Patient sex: M
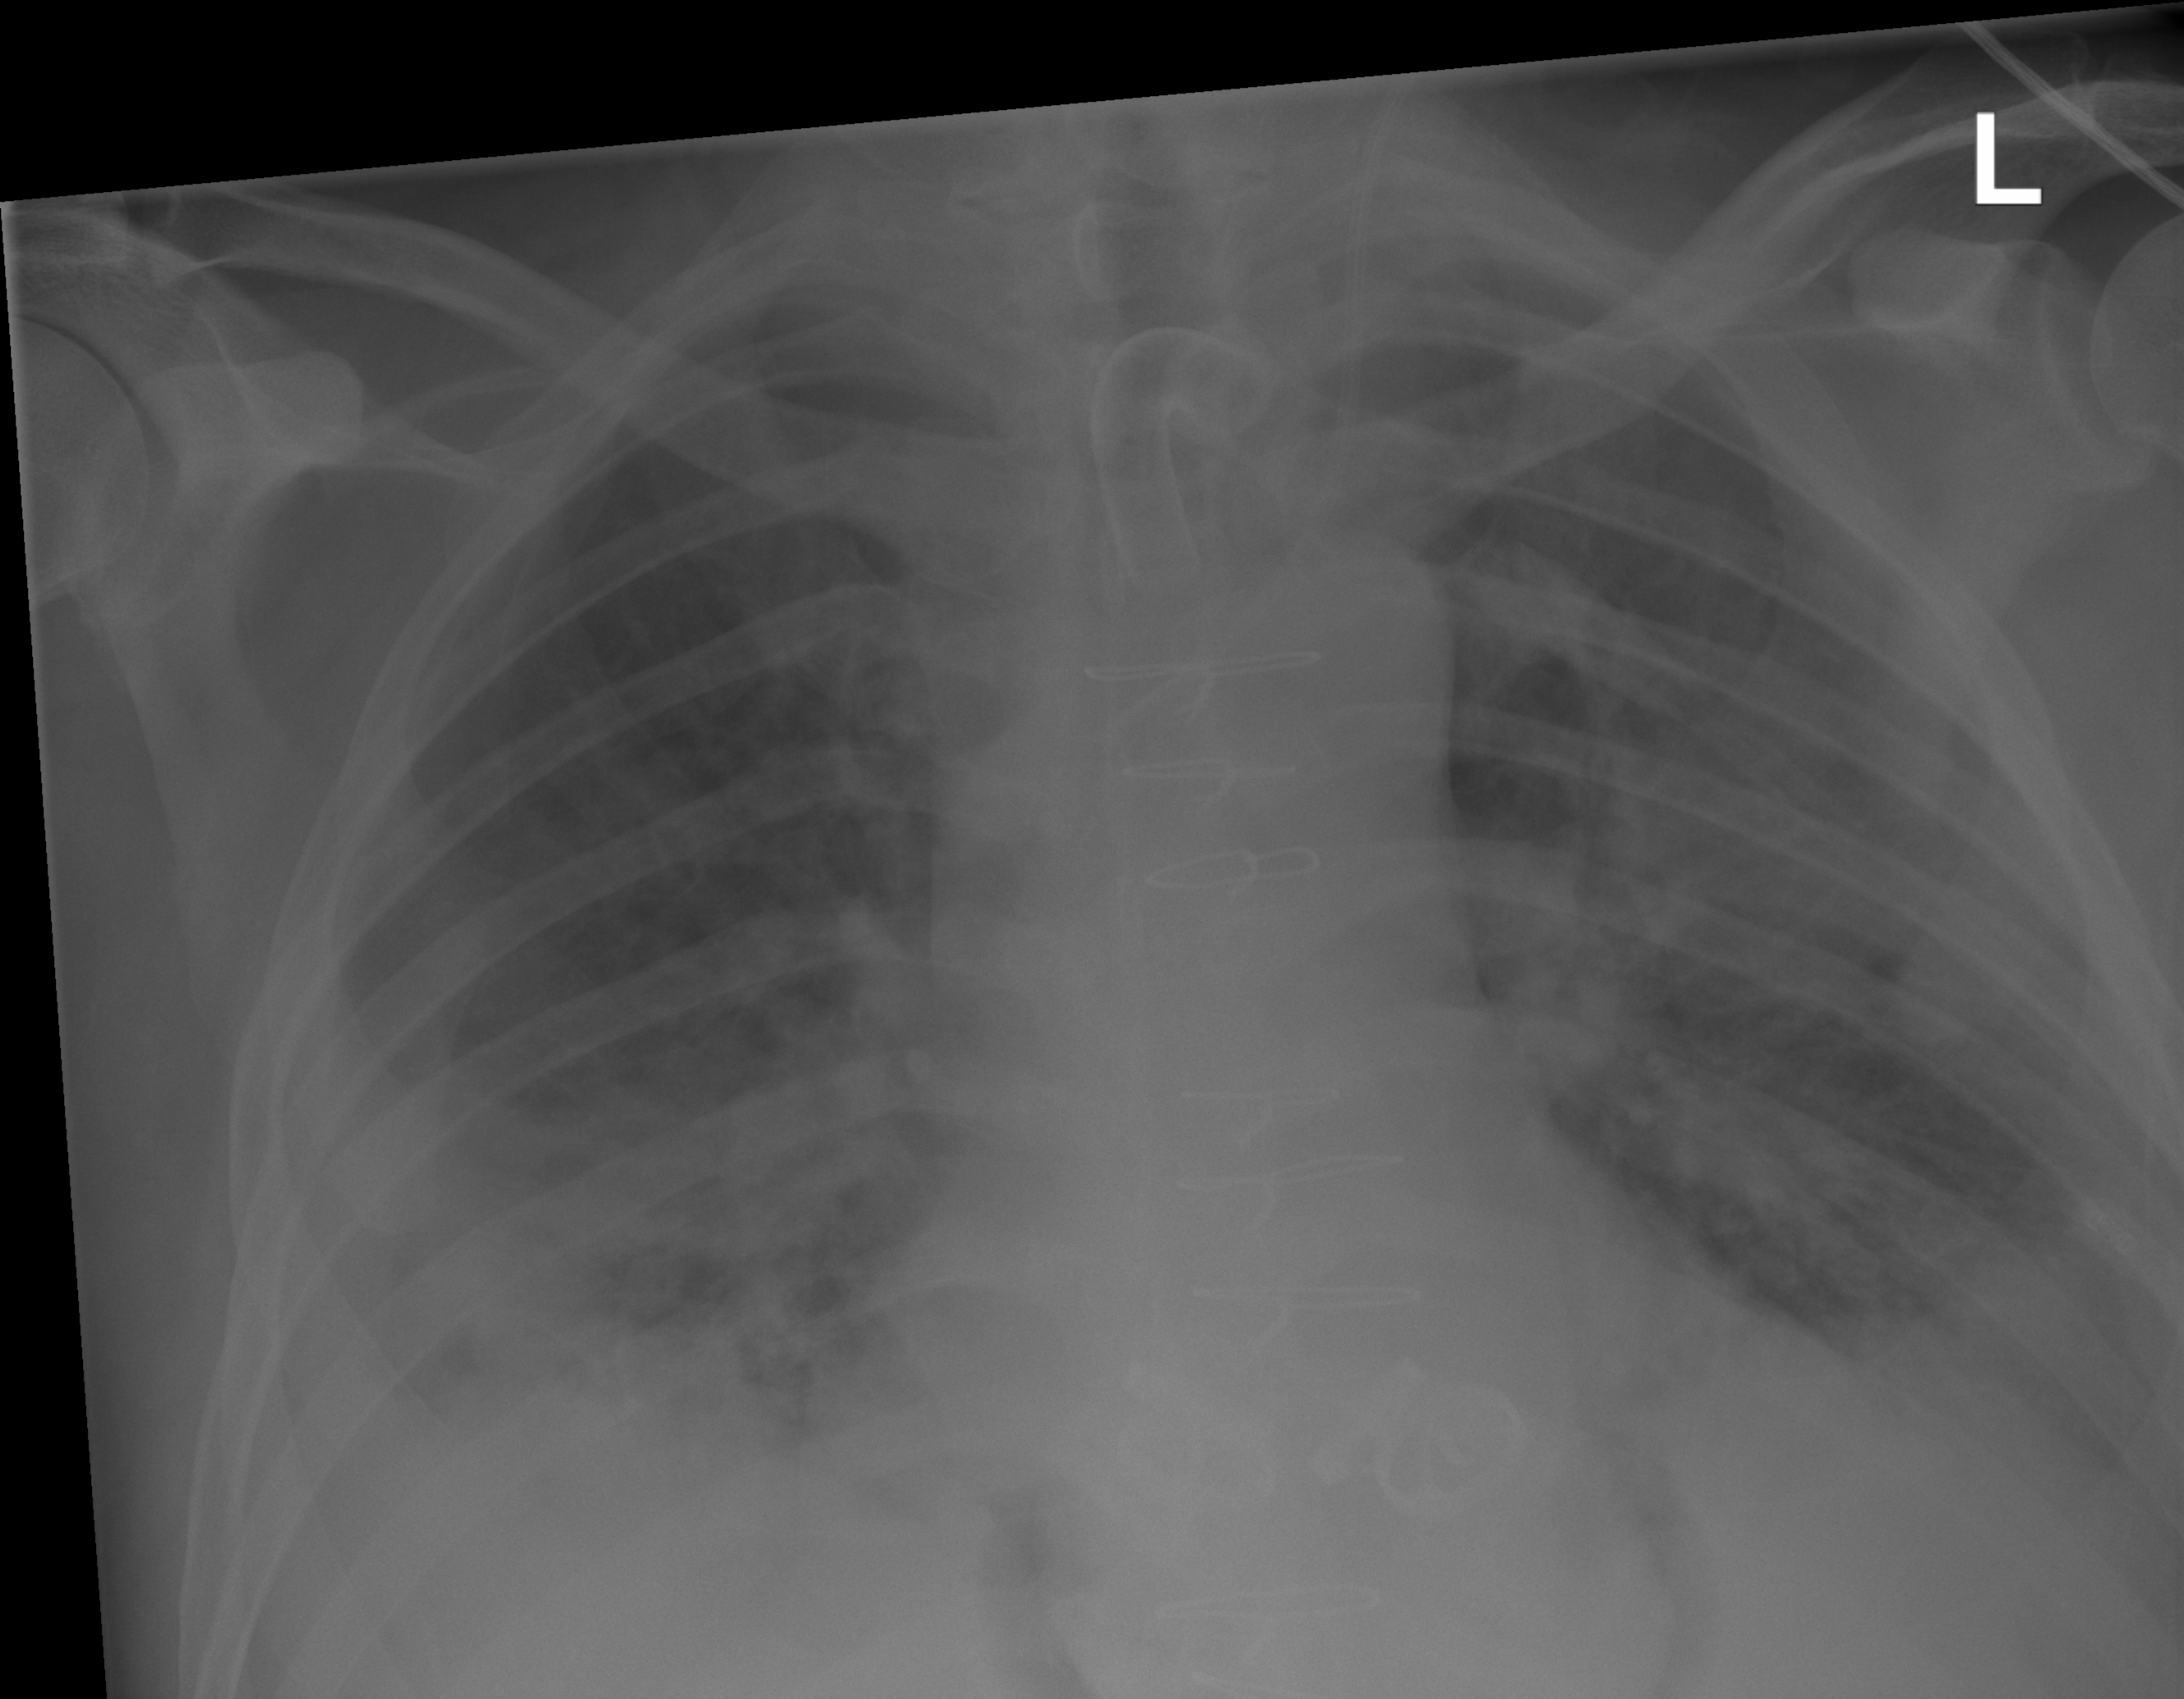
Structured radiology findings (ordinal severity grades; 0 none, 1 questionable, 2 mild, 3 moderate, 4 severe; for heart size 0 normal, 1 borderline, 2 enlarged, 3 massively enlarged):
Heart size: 1
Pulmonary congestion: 2
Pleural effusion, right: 2
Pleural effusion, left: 2
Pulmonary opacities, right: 2
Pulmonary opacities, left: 0
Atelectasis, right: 2
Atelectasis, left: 0